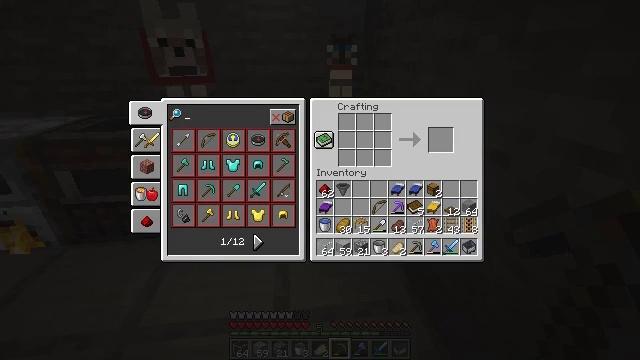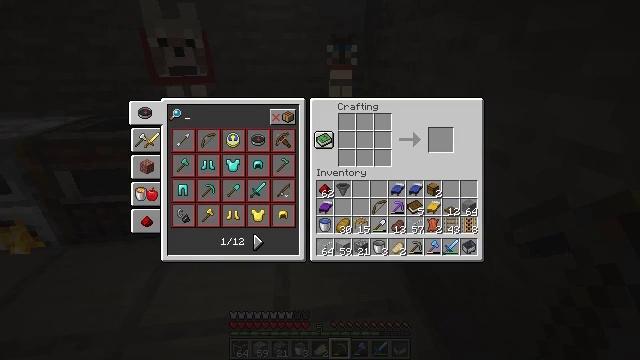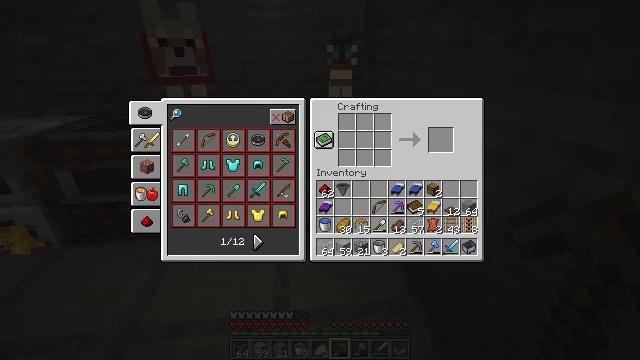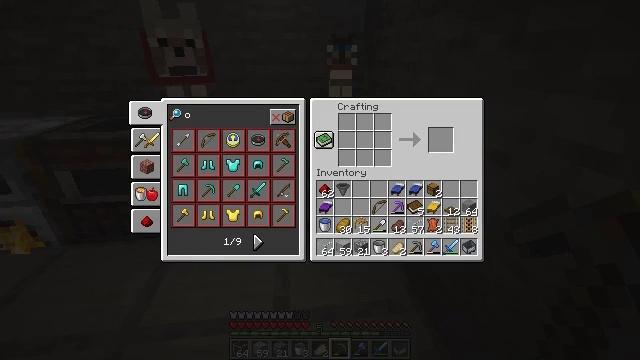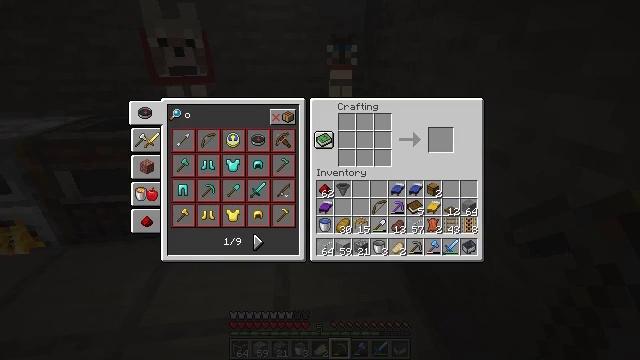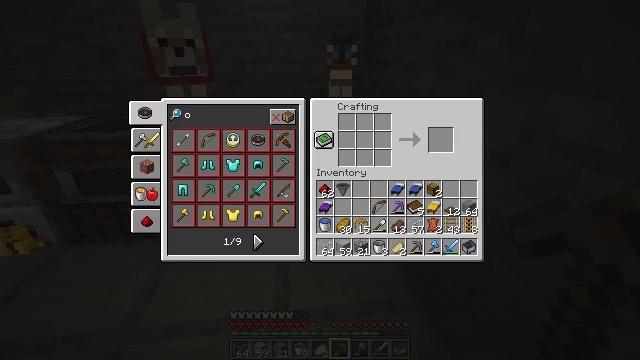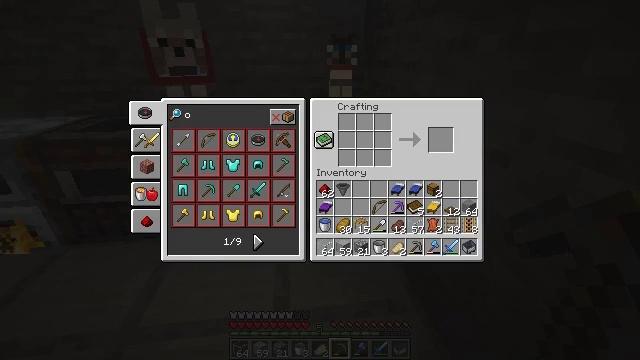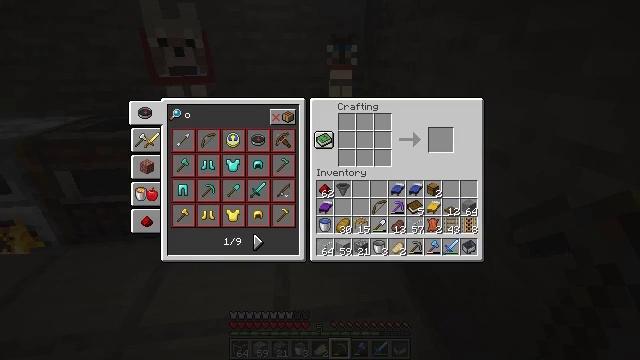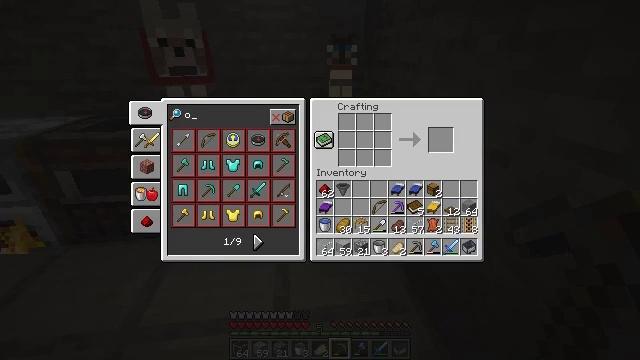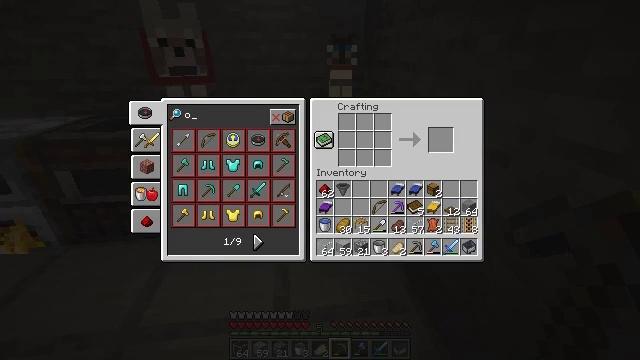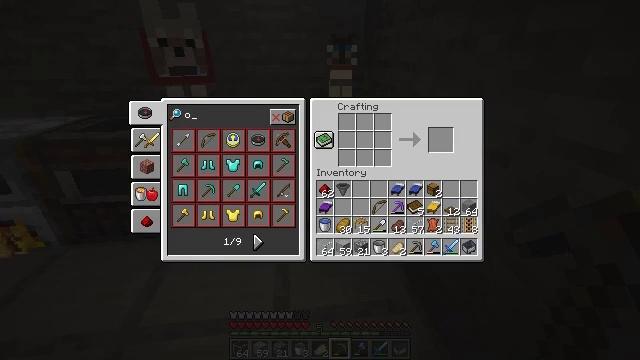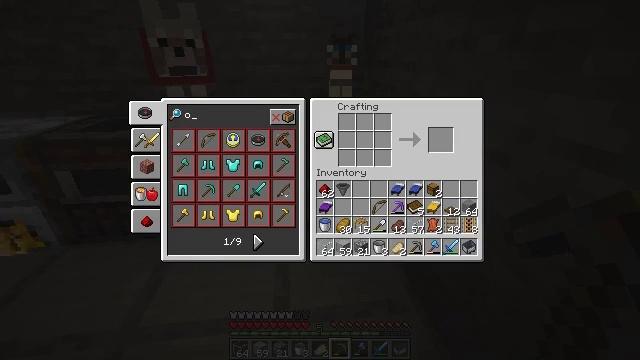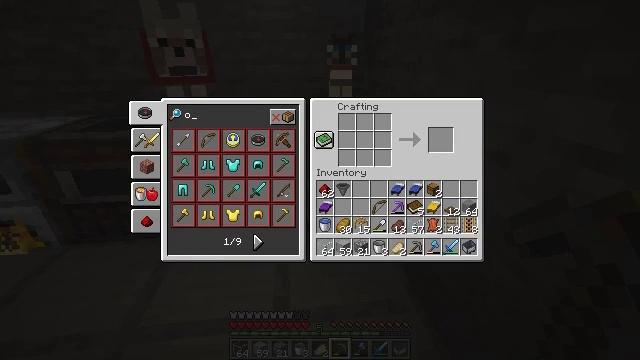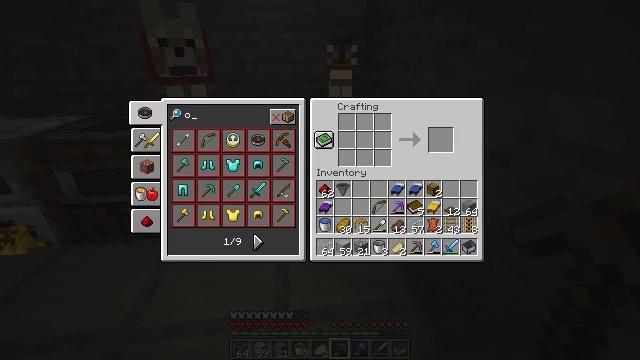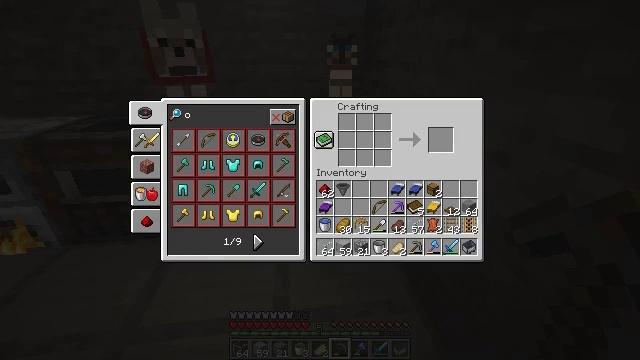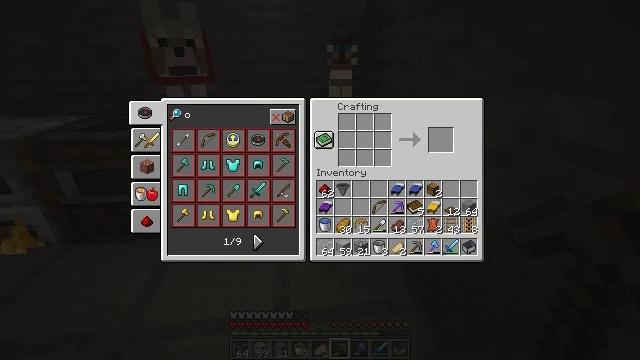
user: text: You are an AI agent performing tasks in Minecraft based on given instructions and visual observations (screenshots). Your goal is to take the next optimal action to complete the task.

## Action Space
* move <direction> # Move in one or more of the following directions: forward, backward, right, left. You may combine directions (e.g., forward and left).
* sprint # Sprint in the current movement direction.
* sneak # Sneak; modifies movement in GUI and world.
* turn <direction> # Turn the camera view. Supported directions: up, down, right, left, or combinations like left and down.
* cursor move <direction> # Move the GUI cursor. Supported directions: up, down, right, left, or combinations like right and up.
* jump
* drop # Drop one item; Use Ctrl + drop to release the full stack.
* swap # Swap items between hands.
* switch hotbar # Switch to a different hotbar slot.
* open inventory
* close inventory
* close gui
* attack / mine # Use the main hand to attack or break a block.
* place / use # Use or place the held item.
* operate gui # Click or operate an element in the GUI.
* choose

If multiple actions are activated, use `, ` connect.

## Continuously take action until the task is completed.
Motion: motion action
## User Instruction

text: Craft a dropper.
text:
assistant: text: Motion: no_op
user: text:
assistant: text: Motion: no_op
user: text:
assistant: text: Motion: no_op
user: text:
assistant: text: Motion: no_op
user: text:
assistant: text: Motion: no_op
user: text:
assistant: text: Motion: no_op
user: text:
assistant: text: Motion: no_op
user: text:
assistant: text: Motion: no_op
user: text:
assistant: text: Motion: no_op
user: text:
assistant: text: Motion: no_op
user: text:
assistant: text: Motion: no_op
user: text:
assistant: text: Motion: no_op
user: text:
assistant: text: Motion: no_op
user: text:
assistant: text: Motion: no_op
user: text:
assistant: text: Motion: no_op
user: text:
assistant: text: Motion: no_op
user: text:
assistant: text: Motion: no_op
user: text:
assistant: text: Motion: no_op
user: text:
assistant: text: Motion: no_op
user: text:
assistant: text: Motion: no_op
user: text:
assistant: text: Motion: no_op
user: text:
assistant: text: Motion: no_op
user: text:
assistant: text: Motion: no_op
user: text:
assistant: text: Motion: no_op
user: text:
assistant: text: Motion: no_op
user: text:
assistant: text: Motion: no_op
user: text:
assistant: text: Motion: no_op
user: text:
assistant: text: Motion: no_op
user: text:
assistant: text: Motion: no_op
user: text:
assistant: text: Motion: no_op